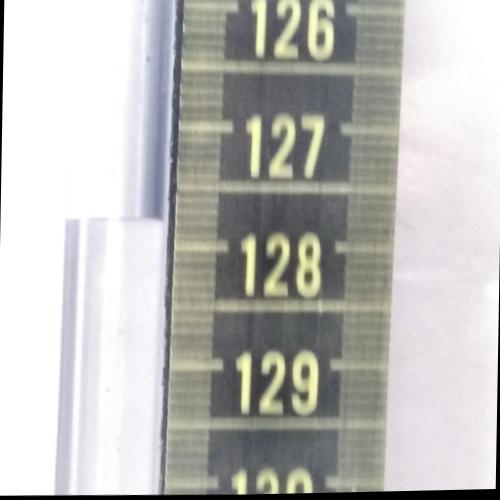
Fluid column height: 127.8 cm